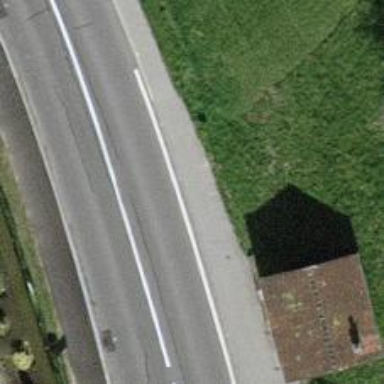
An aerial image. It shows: Bus stop with platform for public transport.